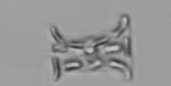
Label: Eucampia